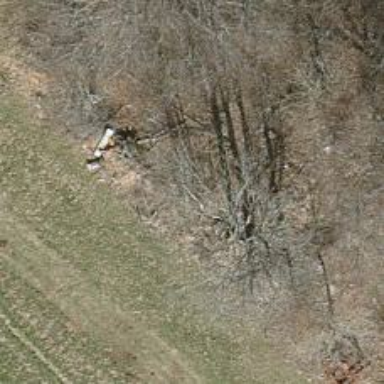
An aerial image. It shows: Single tag "natural: tree."